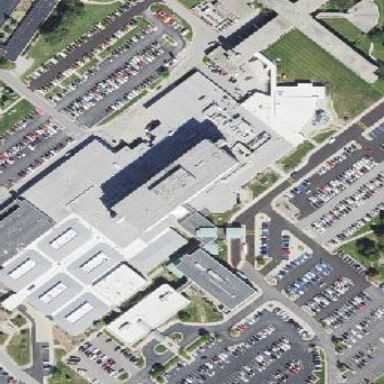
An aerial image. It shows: Healthcare facility identified as hospital.